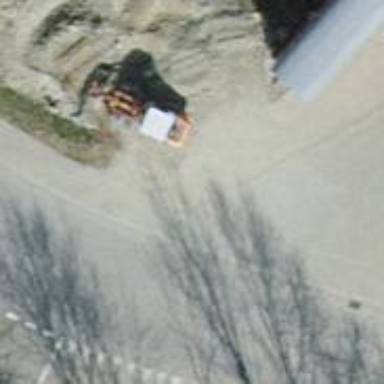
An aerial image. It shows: Asphalt sidewalk along the footway.